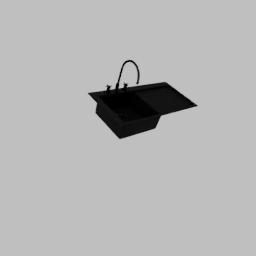
Label: appliances